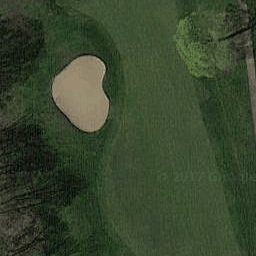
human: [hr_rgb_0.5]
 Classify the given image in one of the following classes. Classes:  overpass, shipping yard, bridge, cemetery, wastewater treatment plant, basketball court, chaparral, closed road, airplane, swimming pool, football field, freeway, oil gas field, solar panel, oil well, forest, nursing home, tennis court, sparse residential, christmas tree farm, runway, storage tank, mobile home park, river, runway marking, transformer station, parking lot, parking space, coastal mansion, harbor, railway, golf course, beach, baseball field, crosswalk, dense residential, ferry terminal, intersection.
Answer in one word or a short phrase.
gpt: golf course